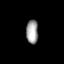
Tissue: prostate
Cell type: Myeloid cells
Senescence score: 0.6906
Nuclear area (px): 281
Mean DAPI intensity: 158.819